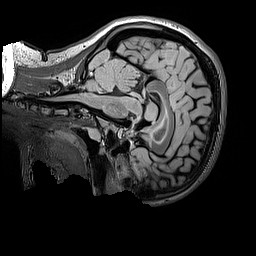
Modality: FLAIR
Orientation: sagittal
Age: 11
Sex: female
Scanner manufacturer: siemens
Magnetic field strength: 3 T
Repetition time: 5 s
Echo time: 0.388 s